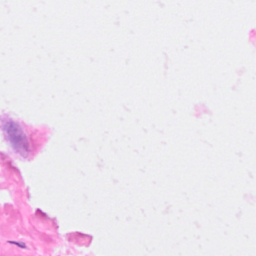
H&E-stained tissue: Breast